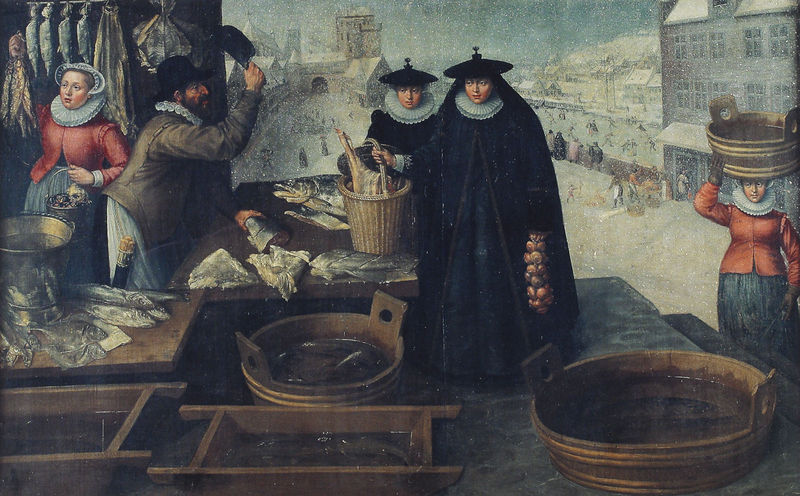
Titel: Fischmarkt (Winter)
Künstler: Lucas van Valckenborch
Institution: Antwerpen, Koninklijk Museum voor Schone
Schlagwörter: gemälde, wasser, weiß, frauen, menschen, stadt, frau, schwarz, rot, schnee, haube, jacke, kragen, messer, halskrause, kalt, kirche, fischer, winter, markt, platz, querformat, korb, hacken, schlachten, verkauf, verkäufer, stand, fass, hauben, tracht, zuber, fisch, mittelalter, kaufen, töten, bottich, verkaufen, eimer, beil, fische, fischverkäufer, gruss, knoblauch, zwiebeln, reformation, nonnen, fischmarkt, jungfrauen, bosch, teilen, salzlake